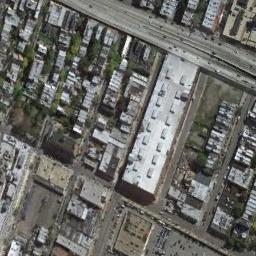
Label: industrial_area